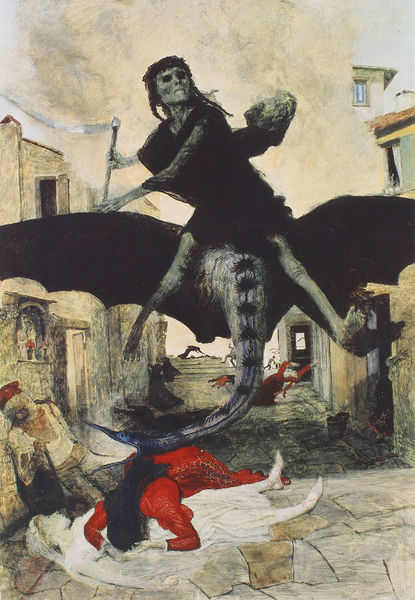
Titel: Die Pest
Künstler: Arnold Böcklin
Institution: Basel, Kunstmuseum
Schlagwörter: flügel, mann, weiß, fenster, frau, grau, schwarz, strasse, gebäude, rot, leiche, mensch, tod, tot, toter, häuser, sitzend, fliegen, schwanz, bogen, rt, sichel, tote, schrecken, allegorie, dämon, skelett, sterben, krankheit, seuche, teufel, ungeheuer, drache, sense, monster, reitend, schnitter, sensenmann, pest, gevatter, bild teufel, finsteres bild